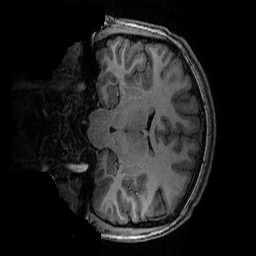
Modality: T1w
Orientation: coronal
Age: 17
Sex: male
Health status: ill
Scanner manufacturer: ge
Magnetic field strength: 3 T
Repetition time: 0.007664 s
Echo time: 0.00342 s